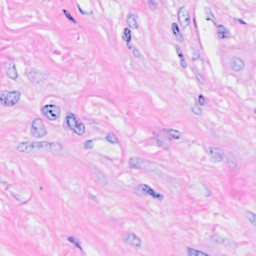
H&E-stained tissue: Breast